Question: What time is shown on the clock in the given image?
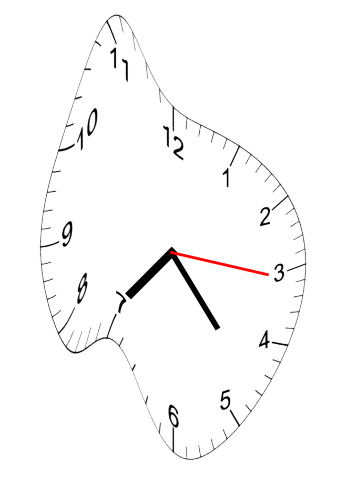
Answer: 07:23:16